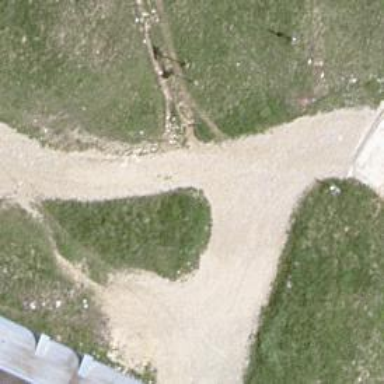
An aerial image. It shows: Gravel service road.